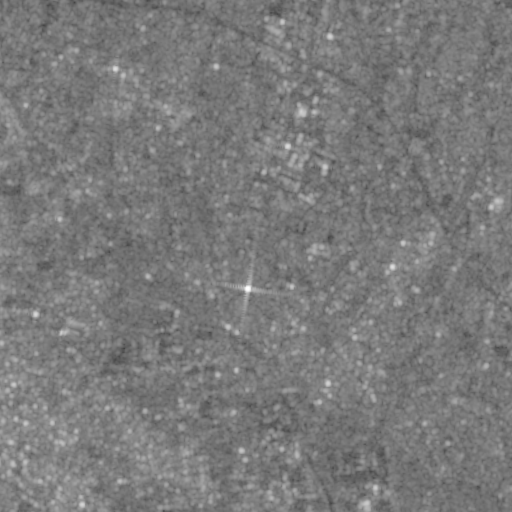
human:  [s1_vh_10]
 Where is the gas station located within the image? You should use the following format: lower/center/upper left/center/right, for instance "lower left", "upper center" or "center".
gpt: The gas station is located in the lower left of the image.
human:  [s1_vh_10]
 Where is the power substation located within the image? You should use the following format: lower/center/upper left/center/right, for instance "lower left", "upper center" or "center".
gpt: The power substation is located in the upper center of the image.
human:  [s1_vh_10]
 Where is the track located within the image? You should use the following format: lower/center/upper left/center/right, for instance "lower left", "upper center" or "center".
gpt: The track is located in the lower left of the image.
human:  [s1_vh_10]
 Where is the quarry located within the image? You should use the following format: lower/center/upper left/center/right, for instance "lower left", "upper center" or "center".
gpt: There is no quarry in the image.

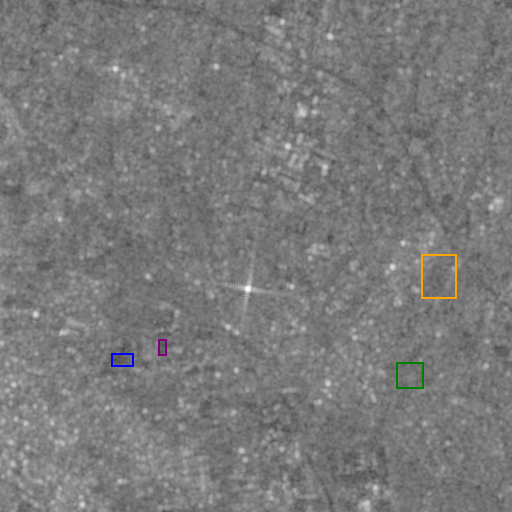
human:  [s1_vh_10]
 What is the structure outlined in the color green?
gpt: The structure outlined in green is a crop field.
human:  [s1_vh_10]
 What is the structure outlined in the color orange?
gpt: The structure outlined in orange is a park.
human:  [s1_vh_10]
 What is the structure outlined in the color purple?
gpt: The structure outlined in purple is a parking lot.
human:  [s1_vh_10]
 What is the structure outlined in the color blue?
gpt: The structure outlined in blue is a track.
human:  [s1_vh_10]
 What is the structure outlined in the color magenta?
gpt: There is no magenta outline.